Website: crate-barrel
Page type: billing-address
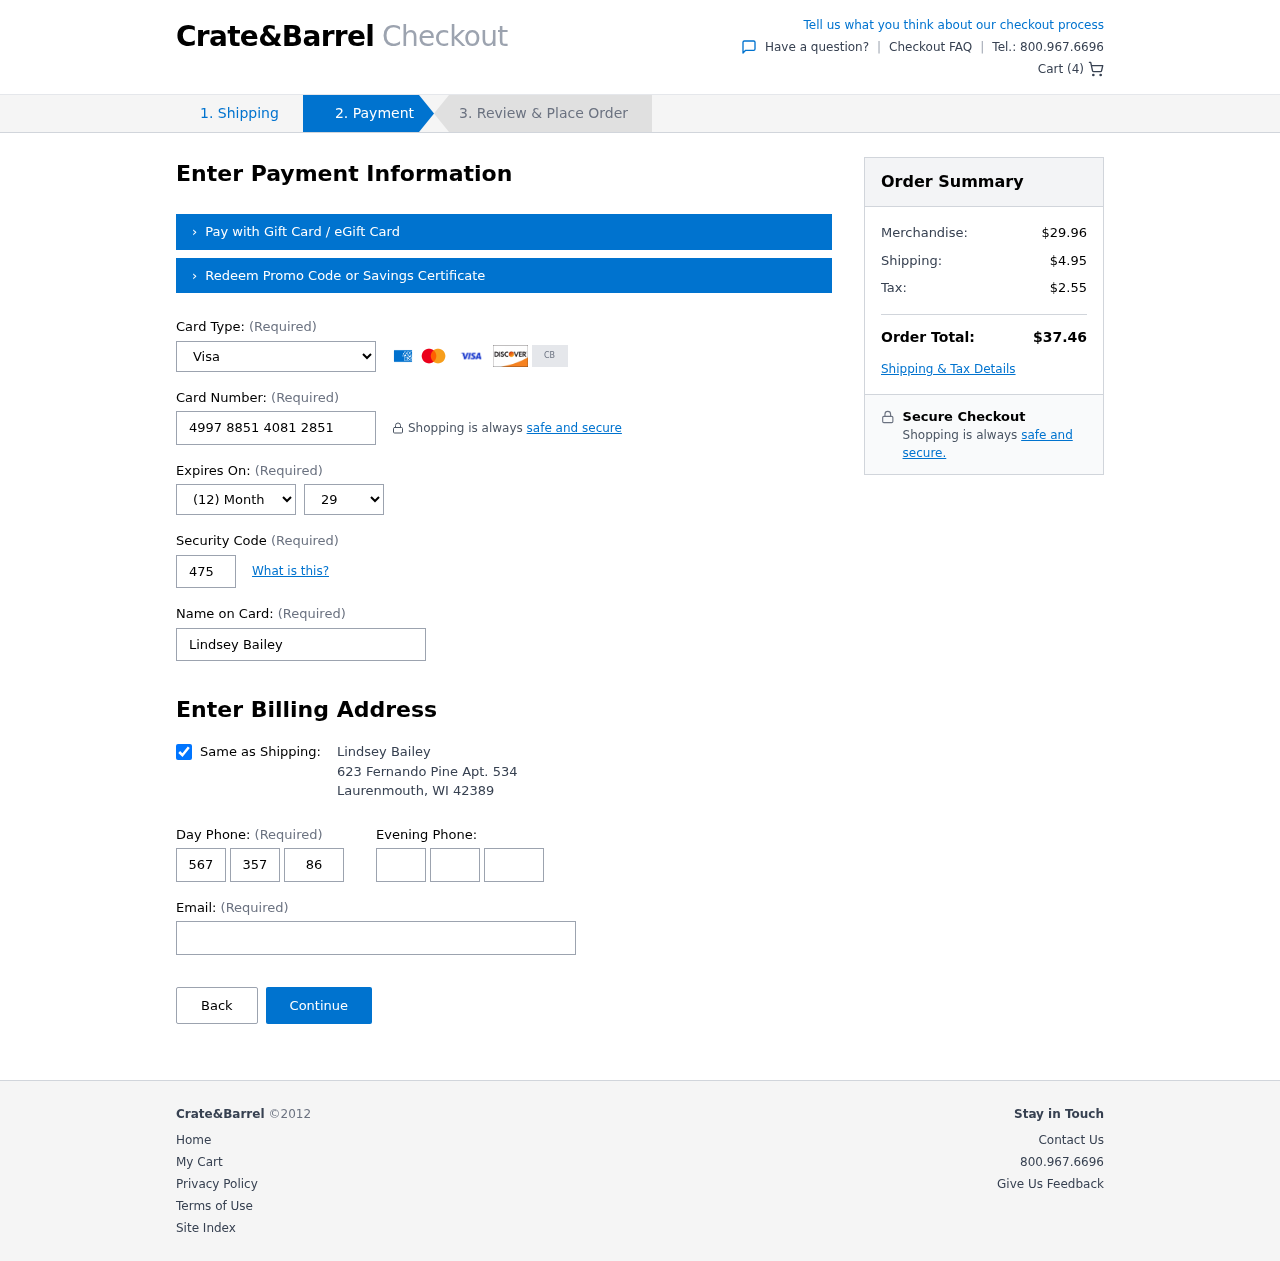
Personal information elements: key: PII_CARD_CVV
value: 475
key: PII_CARD_EXPIRY_MONTH
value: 12
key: PII_CARD_EXPIRY_YEAR
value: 29
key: PII_CARD_NUMBER
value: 4997 8851 4081 2851
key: PII_CARD_TYPE
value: Visa
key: PII_CITY
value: Laurenmouth
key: PII_EMAIL
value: lindseybailey@gmail.com
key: PII_FULLNAME
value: Lindsey Bailey
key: PII_PHONE_ALT_AREA
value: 469
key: PII_PHONE_ALT_PREFIX
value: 762
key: PII_PHONE_ALT_SUFFIX
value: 8792
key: PII_PHONE_AREA
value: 567
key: PII_PHONE_PREFIX
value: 357
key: PII_PHONE_SUFFIX
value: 8630
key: PII_POSTCODE
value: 42389
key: PII_STATE_ABBR
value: WI
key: PII_STREET
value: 623 Fernando Pine Apt. 534
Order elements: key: ORDER_NUM_ITEMS
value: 4
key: ORDER_SUBTOTAL
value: $29.96
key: ORDER_SHIPPING_COST
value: $4.95
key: ORDER_TAX
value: $2.55
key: ORDER_TOTAL
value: $37.46